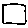
Label: square